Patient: sex M, age 76
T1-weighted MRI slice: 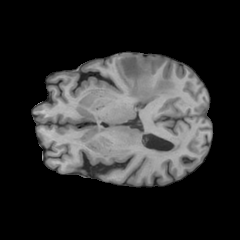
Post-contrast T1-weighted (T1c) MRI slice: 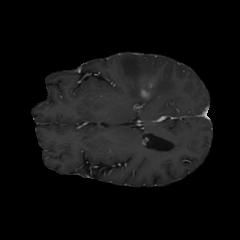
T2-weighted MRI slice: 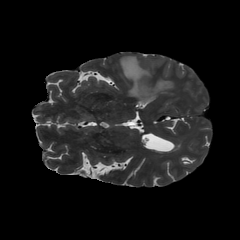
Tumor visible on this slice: yes
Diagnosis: Glioblastoma, IDH-wildtype
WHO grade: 4